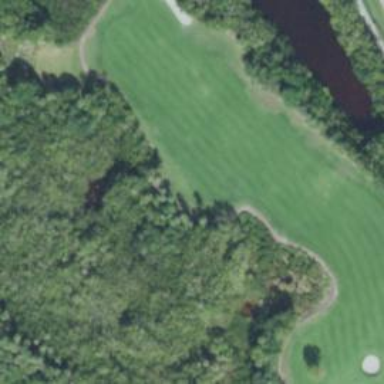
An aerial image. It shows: Grassy area designated as golf fairway.